Question: I am trying to programmatically add a computer to the Active Directory of my company.
I was searching the internet for so long now, but i couldn't find a solution.
My code:
'''
DirectoryEntry dirEntry = new DirectoryEntry("LDAP://OU=ou2example,OU=ou1example,DC=site,DC=company,DC=com");
dirEntry.Username = "username";
dirEntry.Password = "password";
DirectoryEntry newComputer = dirEntry.Children.Add("CN=" + ComputerName, "computer");
newComputer.CommitChanges();
'''
My problem:
The computer is added to the Active Directory. But it is flagged as disabled.

I tried to following to enable the computer:
'''
newComputer.Properties["userAccountControl"].Value = 0x200;
'''
But I get an DirectoryServicesCOMException --> The server can not complete the request.
or
'''
newComputer.Properties["Enabled"].Value = true;
'''
But I get an DirectoryServicesCOMException --> The requested operation does not satisfy at least one constraint that is for this object class condition.
Please note that the exceptions are translated from german to english!
Thanks for helping!
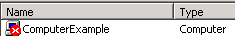
Answer: I think two things can be wrong but it's been a long time since I did anything like this so I maybe wrong...
First of all, when do you set the 'userAccountControl' flag? I seem to remember you should do this after the 'CommitChanges' for the new entry. So like this:
'''
DirectoryEntry newComputer =
dirEntry.Children.Add("CN=" + ComputerName, "computer");
newComputer.CommitChanges();
newComputer.Properties["userAccountControl"].Value = 0x200;
newComputer.CommitChanges();
'''
Second, can you try setting the <URL>.
Can you also check whether the 'sAMAccountType' of the entry is 'SAM_MACHINE_ACCOUNT' ('0x30000001'). I think this should be automatic but doesn't hurt to check.